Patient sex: M
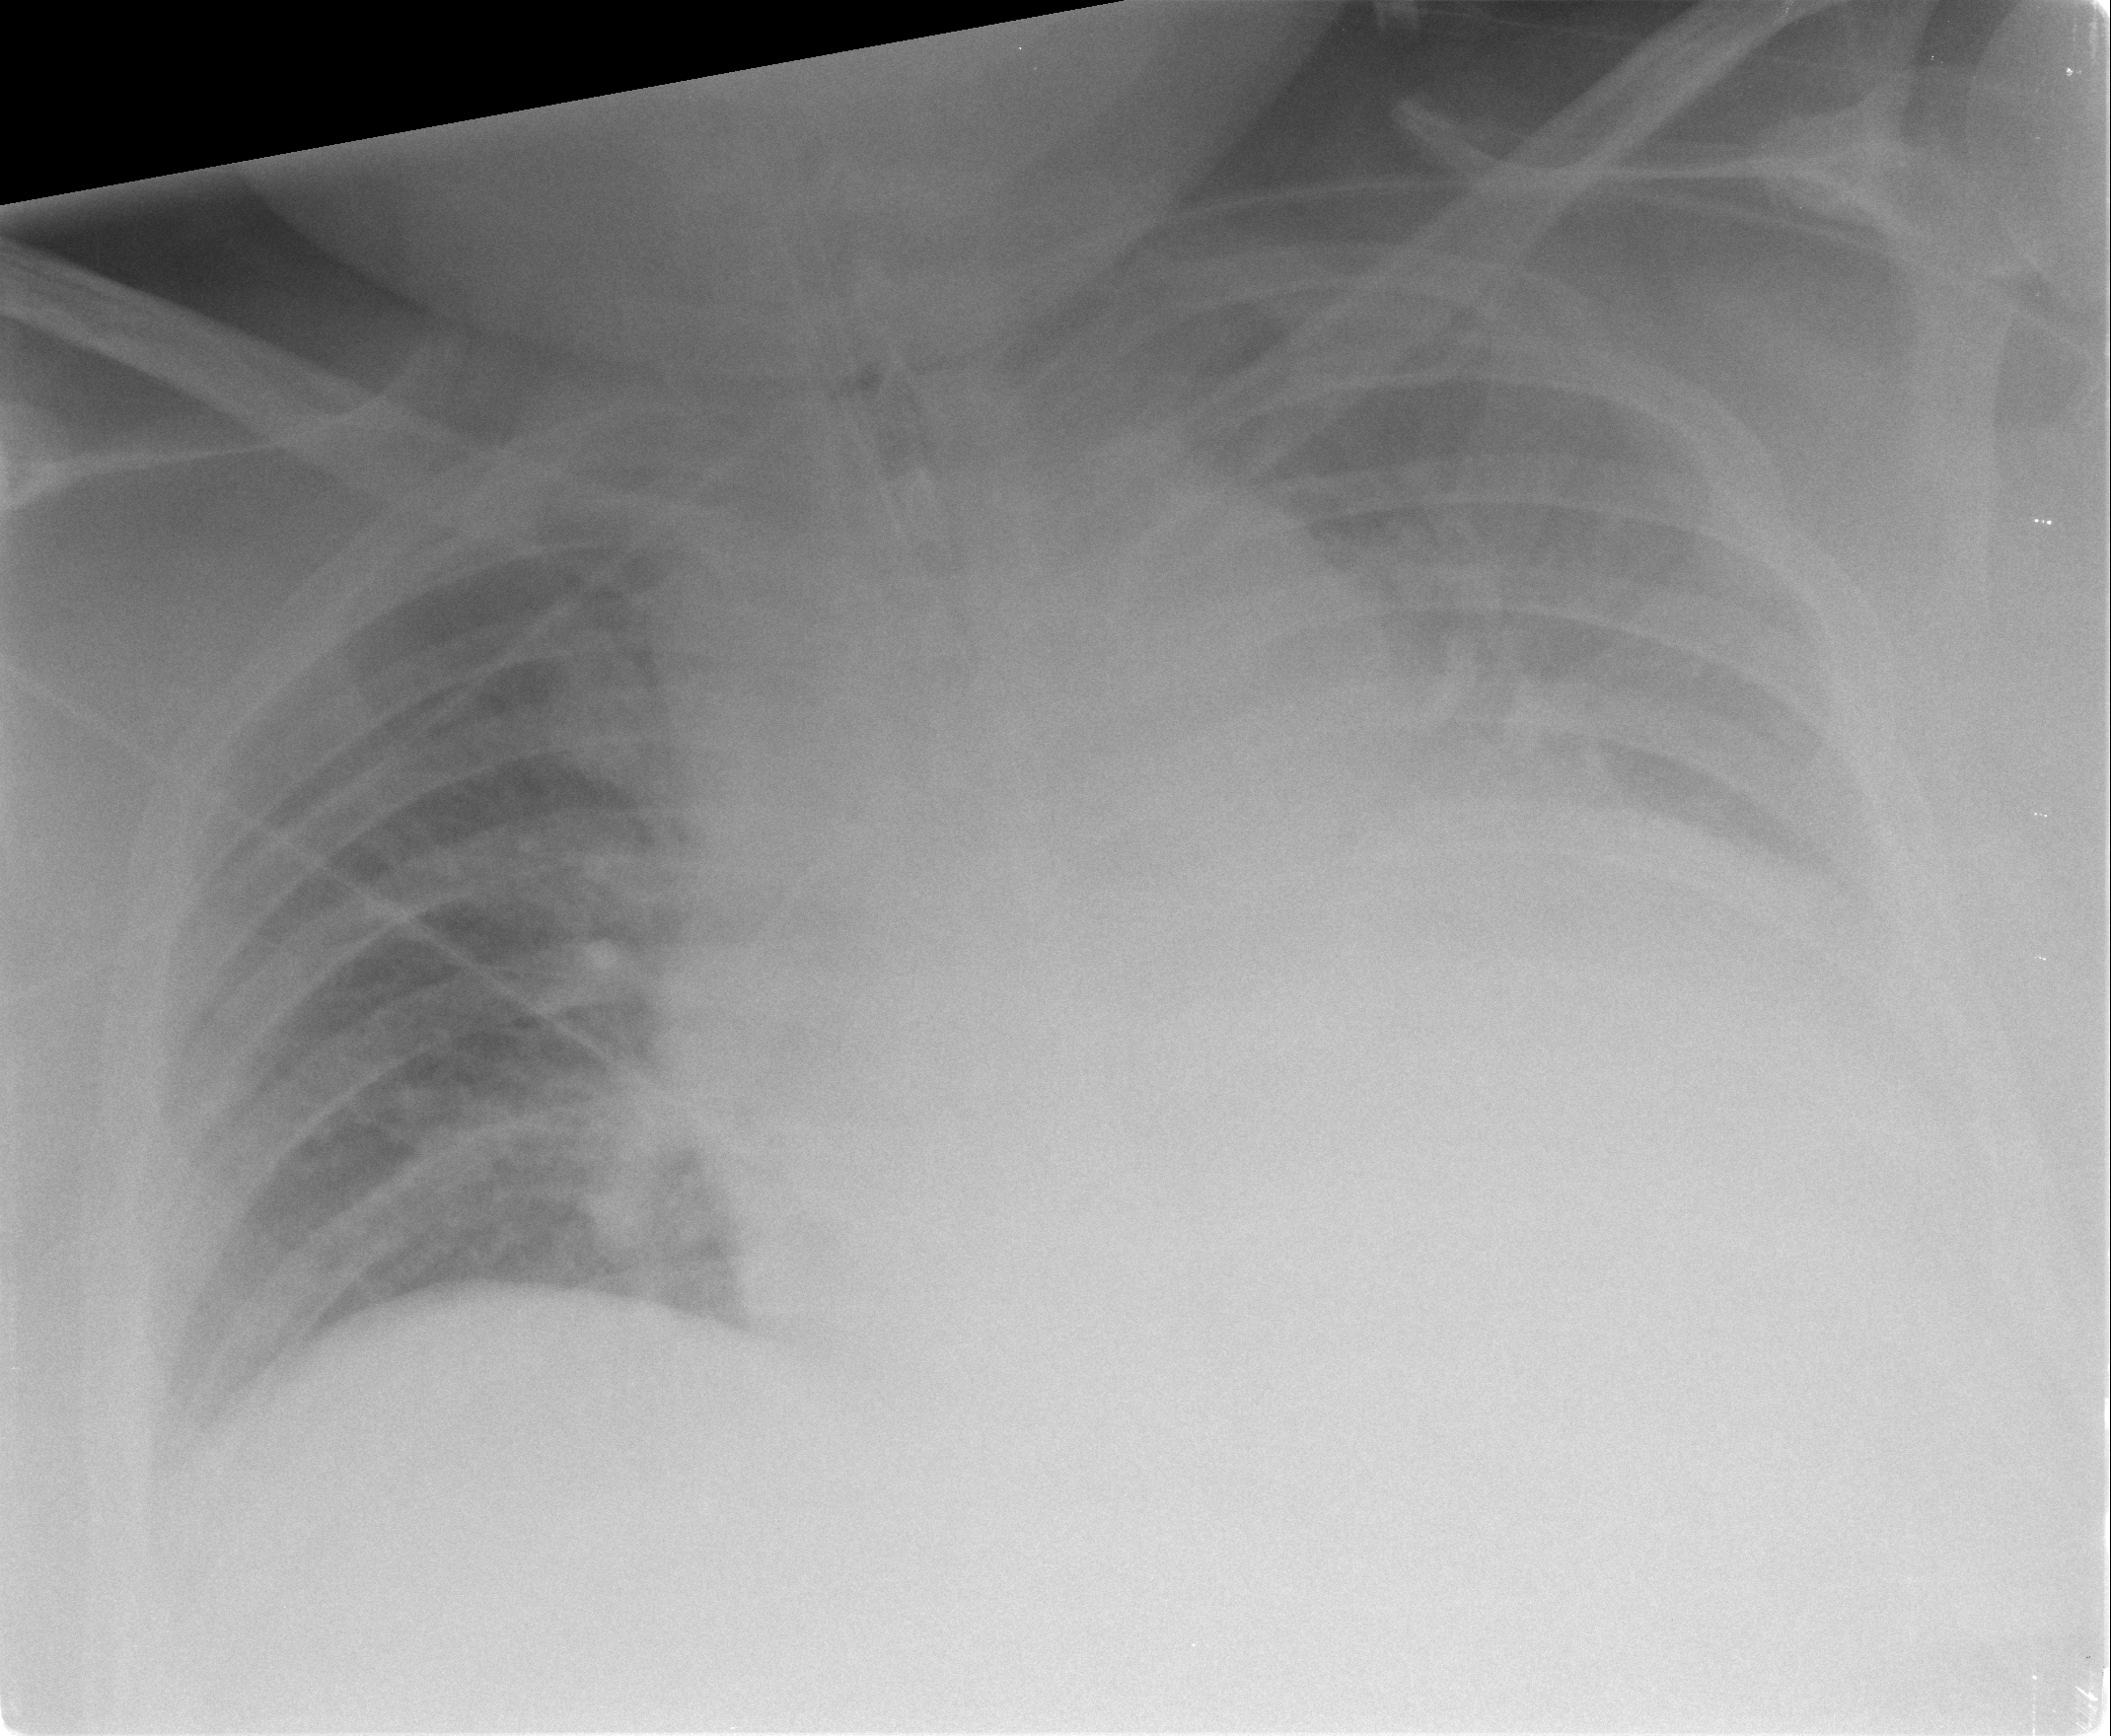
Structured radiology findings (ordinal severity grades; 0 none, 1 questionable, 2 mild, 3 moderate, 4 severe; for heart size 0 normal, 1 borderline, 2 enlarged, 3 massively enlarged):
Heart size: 1
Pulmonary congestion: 0
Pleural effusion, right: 1
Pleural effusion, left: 1
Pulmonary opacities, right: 0
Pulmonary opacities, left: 1
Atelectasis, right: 2
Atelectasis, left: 2